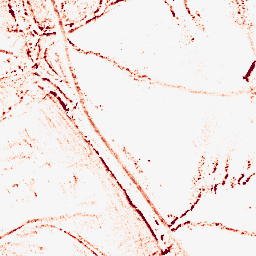
Category: morphological
Decomposition family: morphological_ellipse
Decomposition parameters: operation: opening
width: 5
height: 5
Upsampling method: bicubic
Upsampling parameters: scale: 8
Upsampling scale: 8